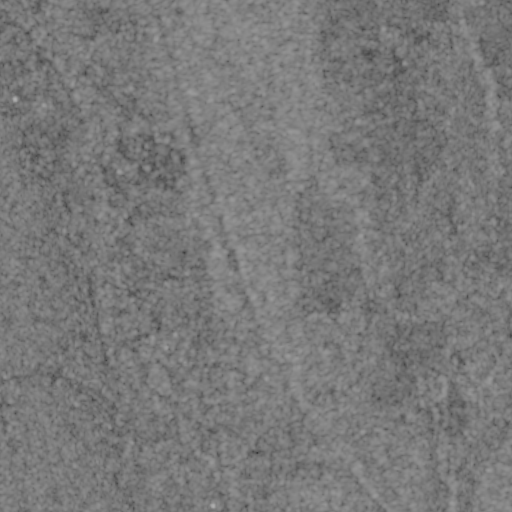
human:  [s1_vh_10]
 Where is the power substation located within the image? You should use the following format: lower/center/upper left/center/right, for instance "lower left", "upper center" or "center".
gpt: The power substation is located in the lower right of the image.
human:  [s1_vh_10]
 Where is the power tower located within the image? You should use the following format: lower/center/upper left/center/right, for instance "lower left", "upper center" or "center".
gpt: There is no power tower in the image.

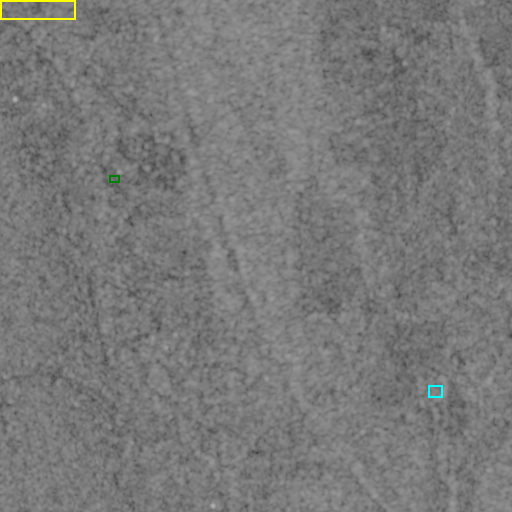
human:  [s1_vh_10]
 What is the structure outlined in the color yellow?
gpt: The structure outlined in yellow is a park.
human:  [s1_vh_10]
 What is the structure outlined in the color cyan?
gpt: The structure outlined in cyan is a power substation.
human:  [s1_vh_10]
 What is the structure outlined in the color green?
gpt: The structure outlined in green is a building.
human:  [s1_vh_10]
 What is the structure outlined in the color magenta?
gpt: There is no magenta outline.